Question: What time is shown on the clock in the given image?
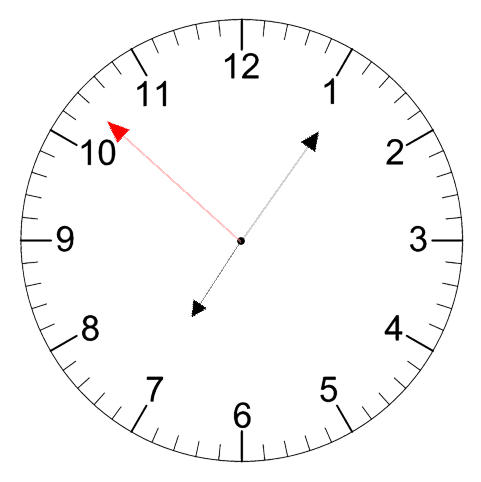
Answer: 07:05:52